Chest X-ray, AP view. Patient: 32 years old, sex F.
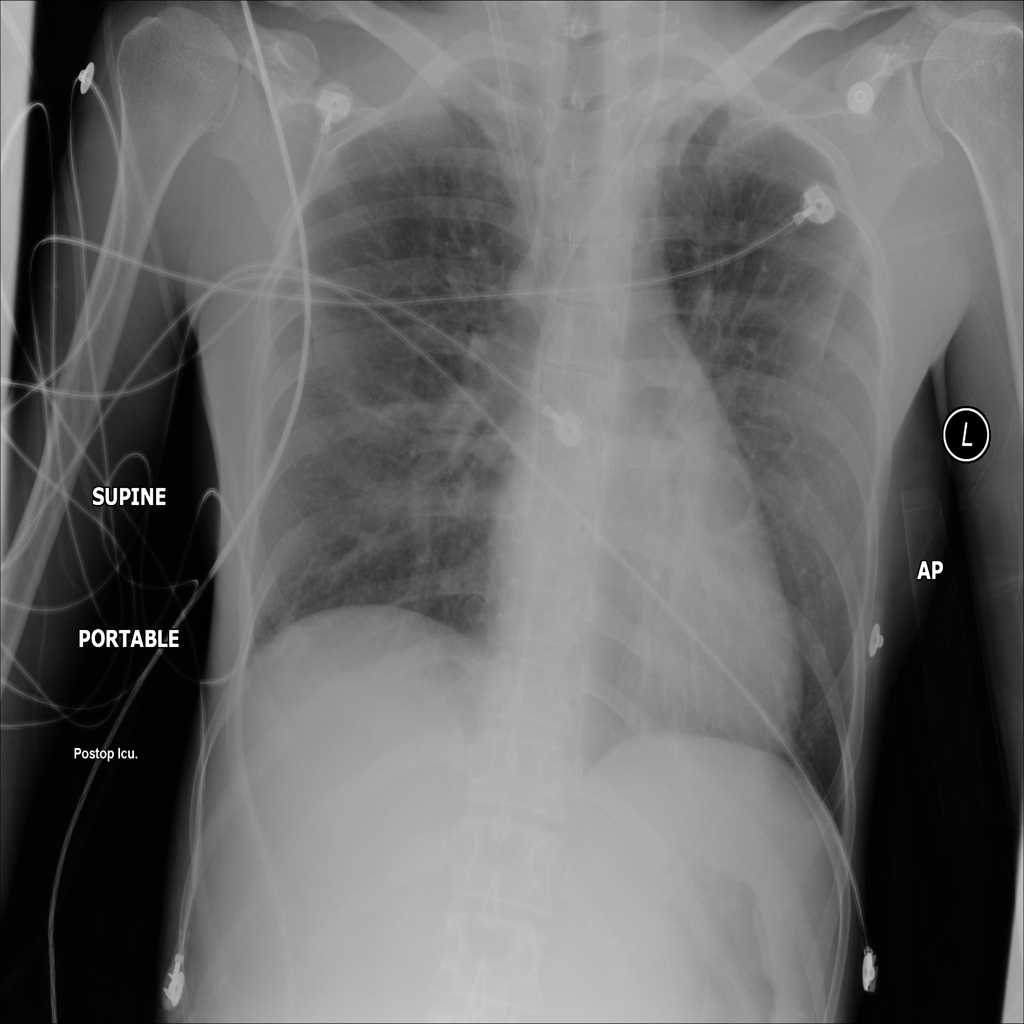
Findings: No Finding